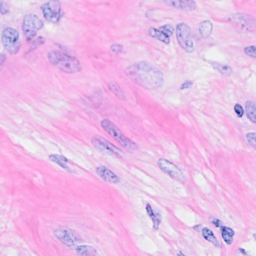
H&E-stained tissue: Breast